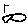
Label: fish